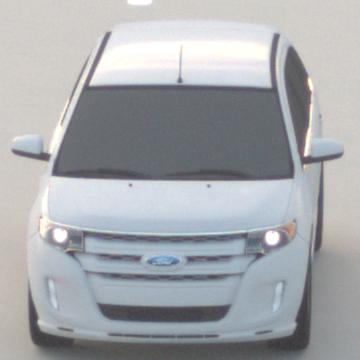
Make: Ford
Model: Edge
Detailed model: Gen. 1 Facelift
Model produced from: 2010
Model produced until: 2015
Doors: 5
Color: white
Road condition: dry road
Daytime: sunrise or sunset
Contrast: medium contrast